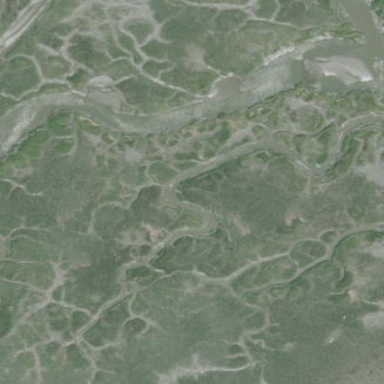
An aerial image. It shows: Saltmarsh wetland.